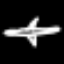
Label: airplane